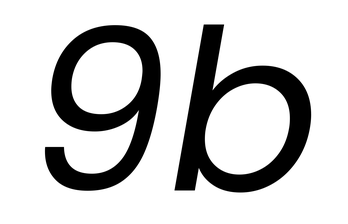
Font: Poppins-Italic